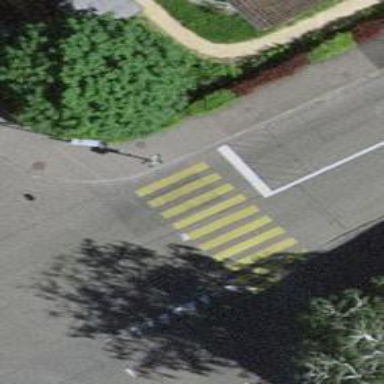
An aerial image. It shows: Zebra crossing on the road.